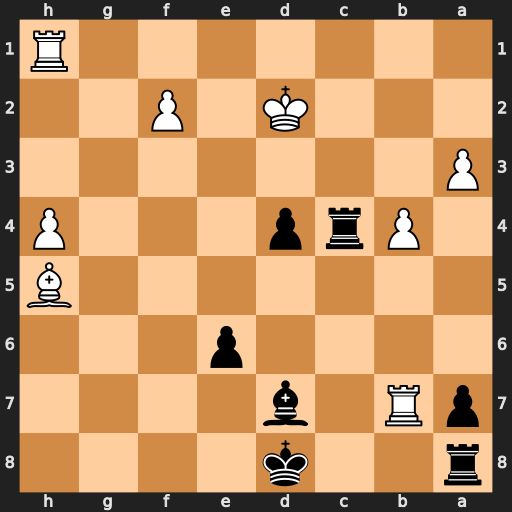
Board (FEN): r2k4/pR1b4/4p3/7B/1Prp3P/P7/3K1P2/7R
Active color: b
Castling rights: -
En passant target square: -
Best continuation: Bc6 Re1 Bxb7